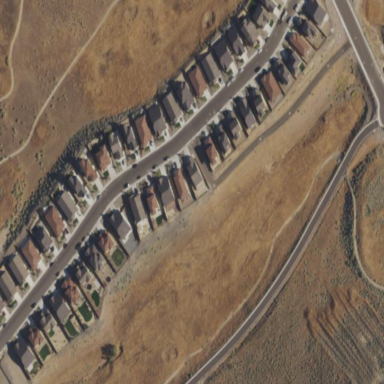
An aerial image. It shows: Residential area composed of single-family homes.